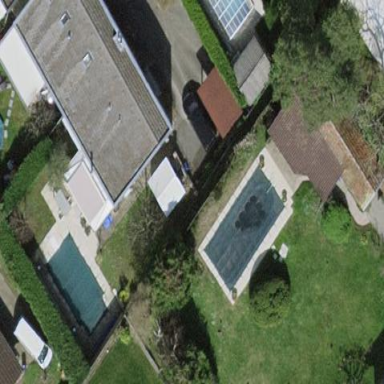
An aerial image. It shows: Garden enclosed by fence.